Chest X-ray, AP view. Patient: 49 years old, sex F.
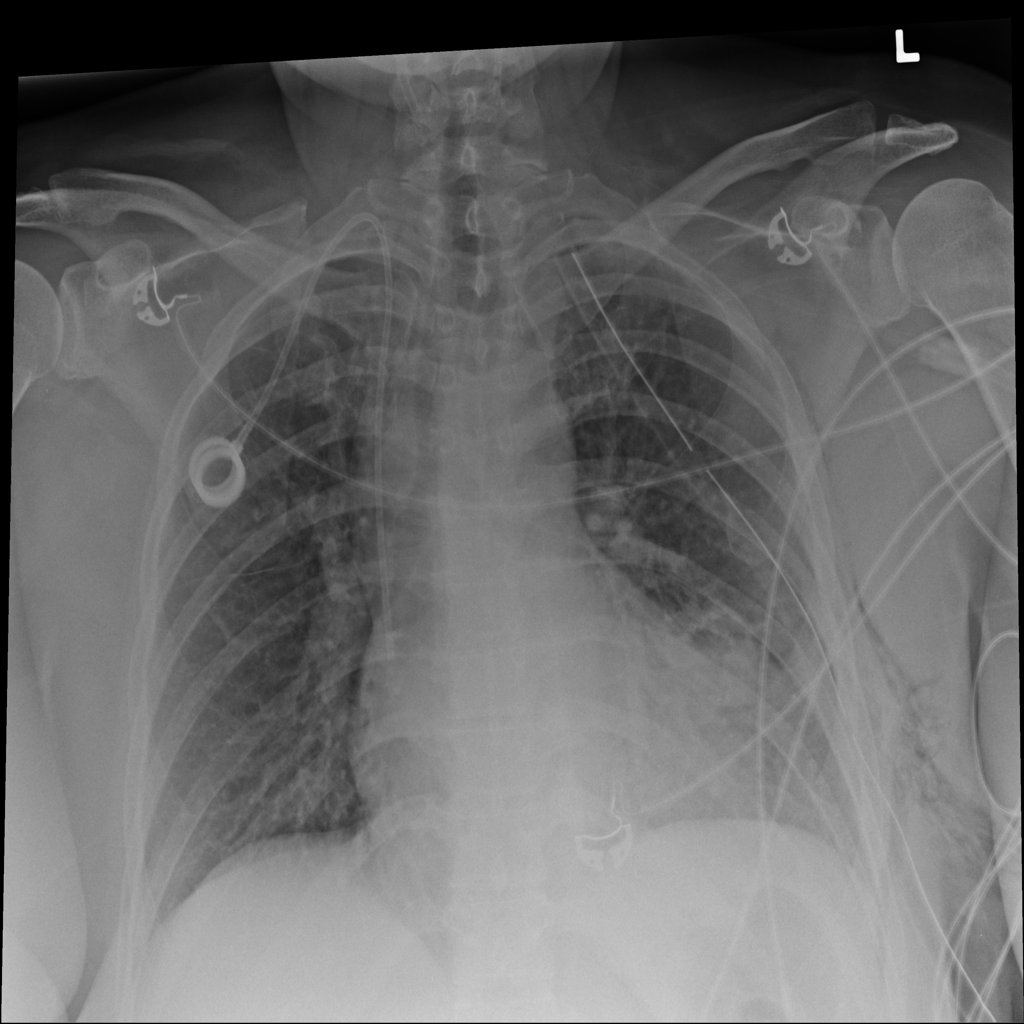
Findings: Emphysema, Infiltration